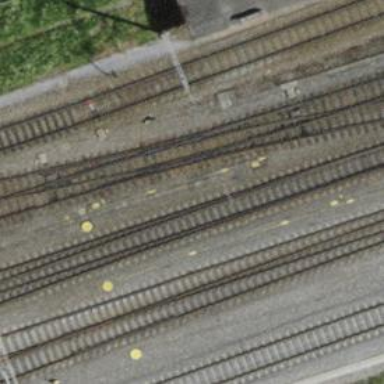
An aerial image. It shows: Railway switch.